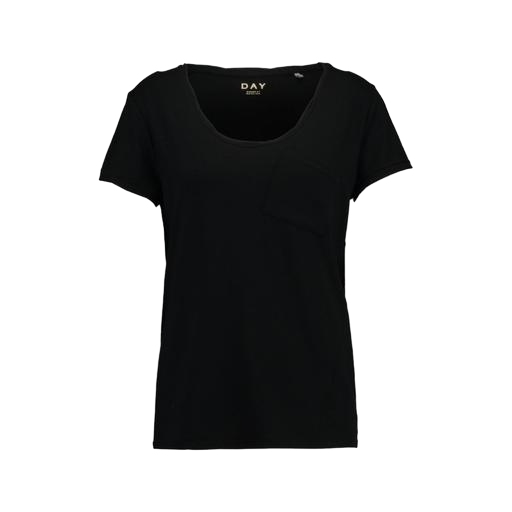
black t-shirt basique jersey, black flap pocket t-shirt, black petite boat-neck t-shirt only macy, white background